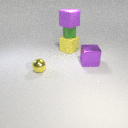
small green rubber cube above large yellow rubber cube